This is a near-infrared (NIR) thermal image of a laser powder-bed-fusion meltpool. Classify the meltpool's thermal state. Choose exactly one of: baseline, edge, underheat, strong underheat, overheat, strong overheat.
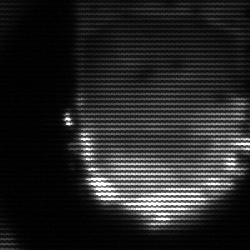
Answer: baseline